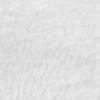
Label: no_change